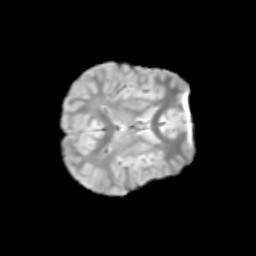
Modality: T2w
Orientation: axial
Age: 10
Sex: male
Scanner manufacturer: siemens
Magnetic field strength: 3 T
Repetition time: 3.8 s
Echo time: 0.07 s